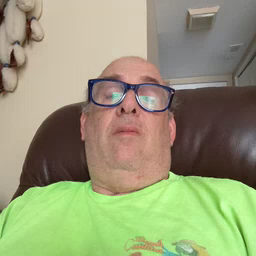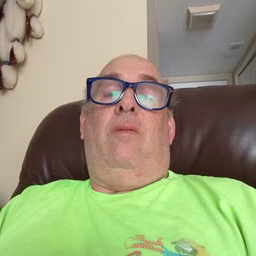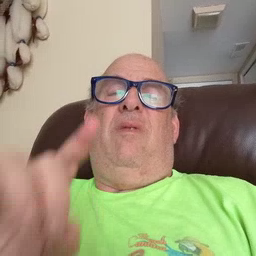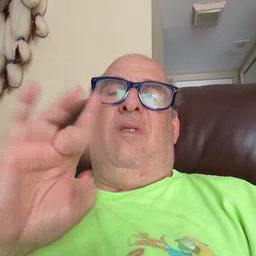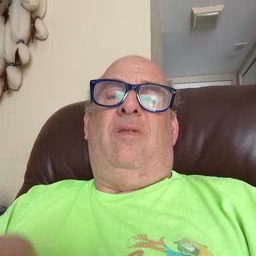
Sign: hate